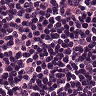
Metastatic tissue present: no